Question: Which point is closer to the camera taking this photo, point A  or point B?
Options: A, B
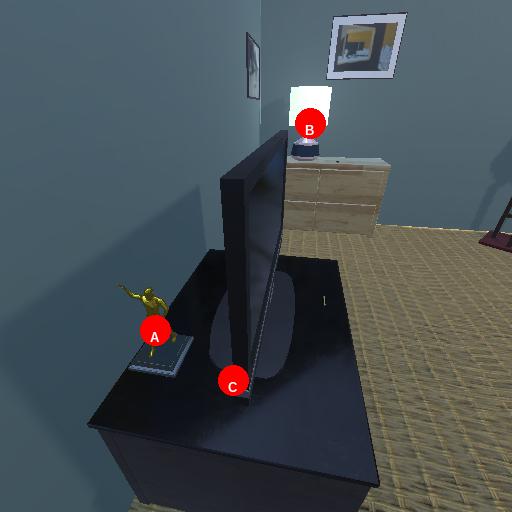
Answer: A